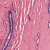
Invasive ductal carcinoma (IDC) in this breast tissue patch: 0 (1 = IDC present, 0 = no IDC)